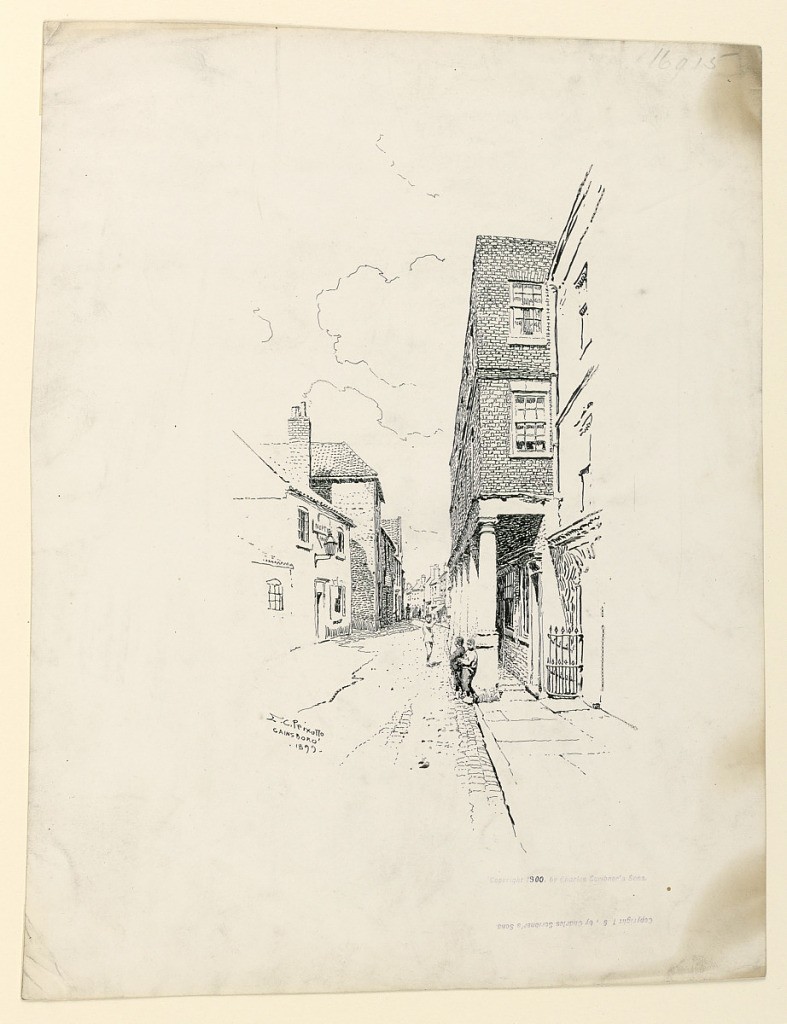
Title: Old House in Gainsborough
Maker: Ernest Clifford Peixotto, American, 1869–1940
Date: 1899
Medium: Pen and ink on illustration board
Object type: Drawing
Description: Houses lining a narrow street, on both sides. At right, a three-story brick house, the upper two stories projecting to the edge of the walk, supported by a row of pillars.